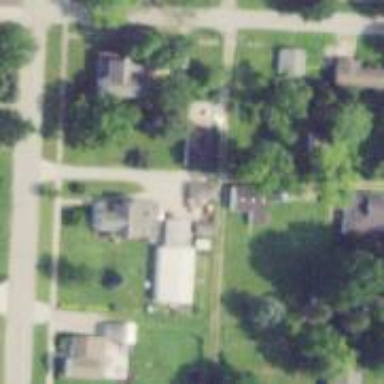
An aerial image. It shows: Alley classified as service road.